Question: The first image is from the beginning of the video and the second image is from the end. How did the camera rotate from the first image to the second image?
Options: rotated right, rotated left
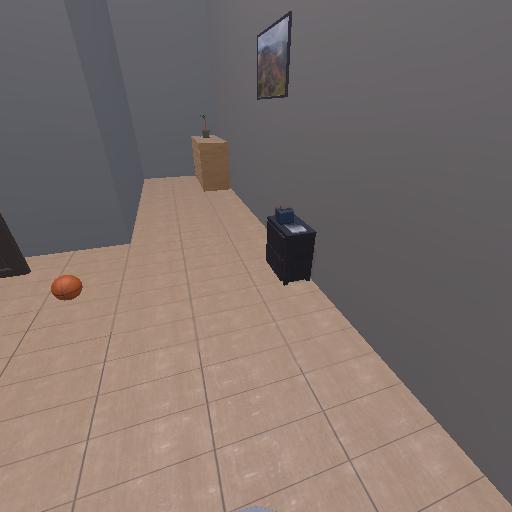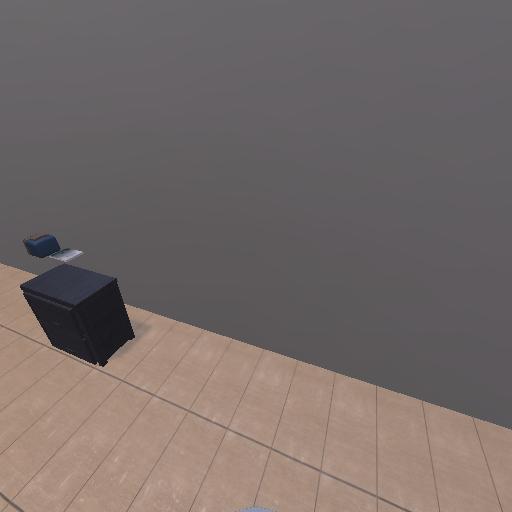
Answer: rotated right